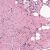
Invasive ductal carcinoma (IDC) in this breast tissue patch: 0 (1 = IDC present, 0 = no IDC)